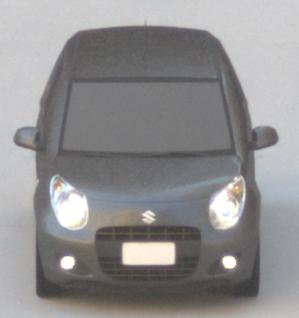
Make: Suzuki
Model: Alto 1.0
Detailed model: Alto (V)
Model produced from: 2011/02
Model produced until: 2011/03
Doors: 5
Color: gray
Road condition: dry road
Daytime: morning or afternoon
Contrast: low contrast